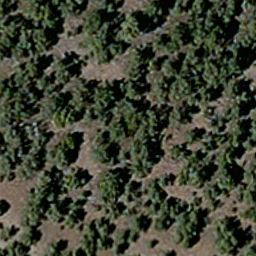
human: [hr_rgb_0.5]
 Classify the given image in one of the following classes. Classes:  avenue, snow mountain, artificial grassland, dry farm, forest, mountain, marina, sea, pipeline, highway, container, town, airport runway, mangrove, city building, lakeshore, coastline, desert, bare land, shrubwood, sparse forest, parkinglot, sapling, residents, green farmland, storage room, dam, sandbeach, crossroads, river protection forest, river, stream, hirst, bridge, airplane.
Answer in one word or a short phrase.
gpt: sparse forest